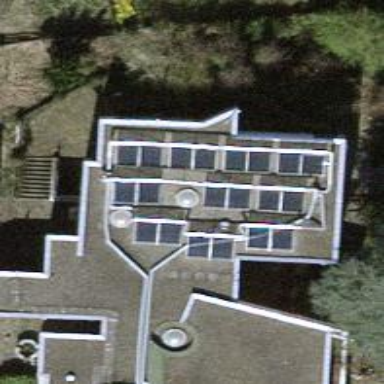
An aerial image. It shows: Solar photovoltaic panel generator.